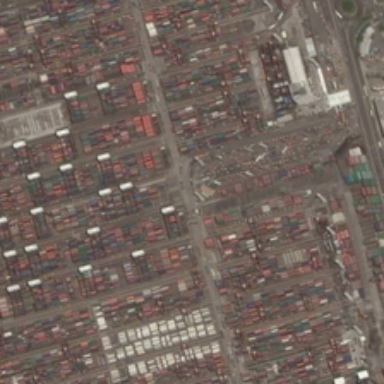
Many crowded containers are in an industrial area .